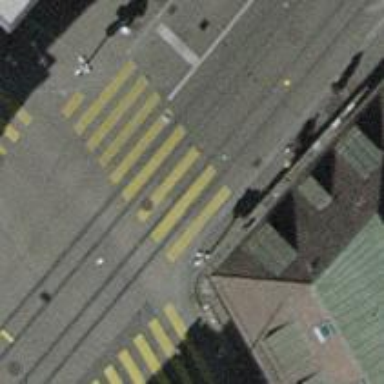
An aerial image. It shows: Zebra crossing with traffic signals on the road.